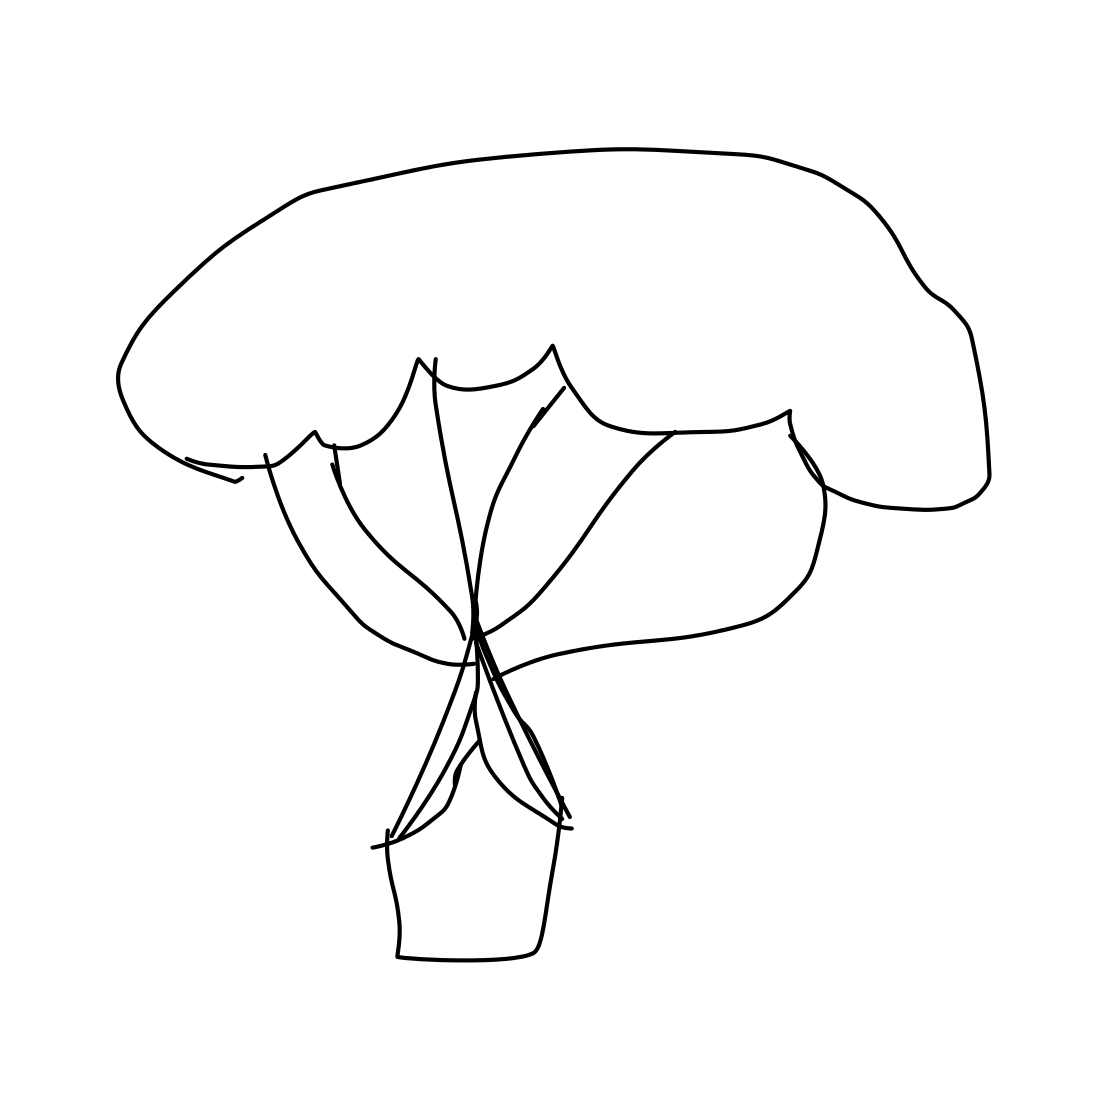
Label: parachute